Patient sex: F
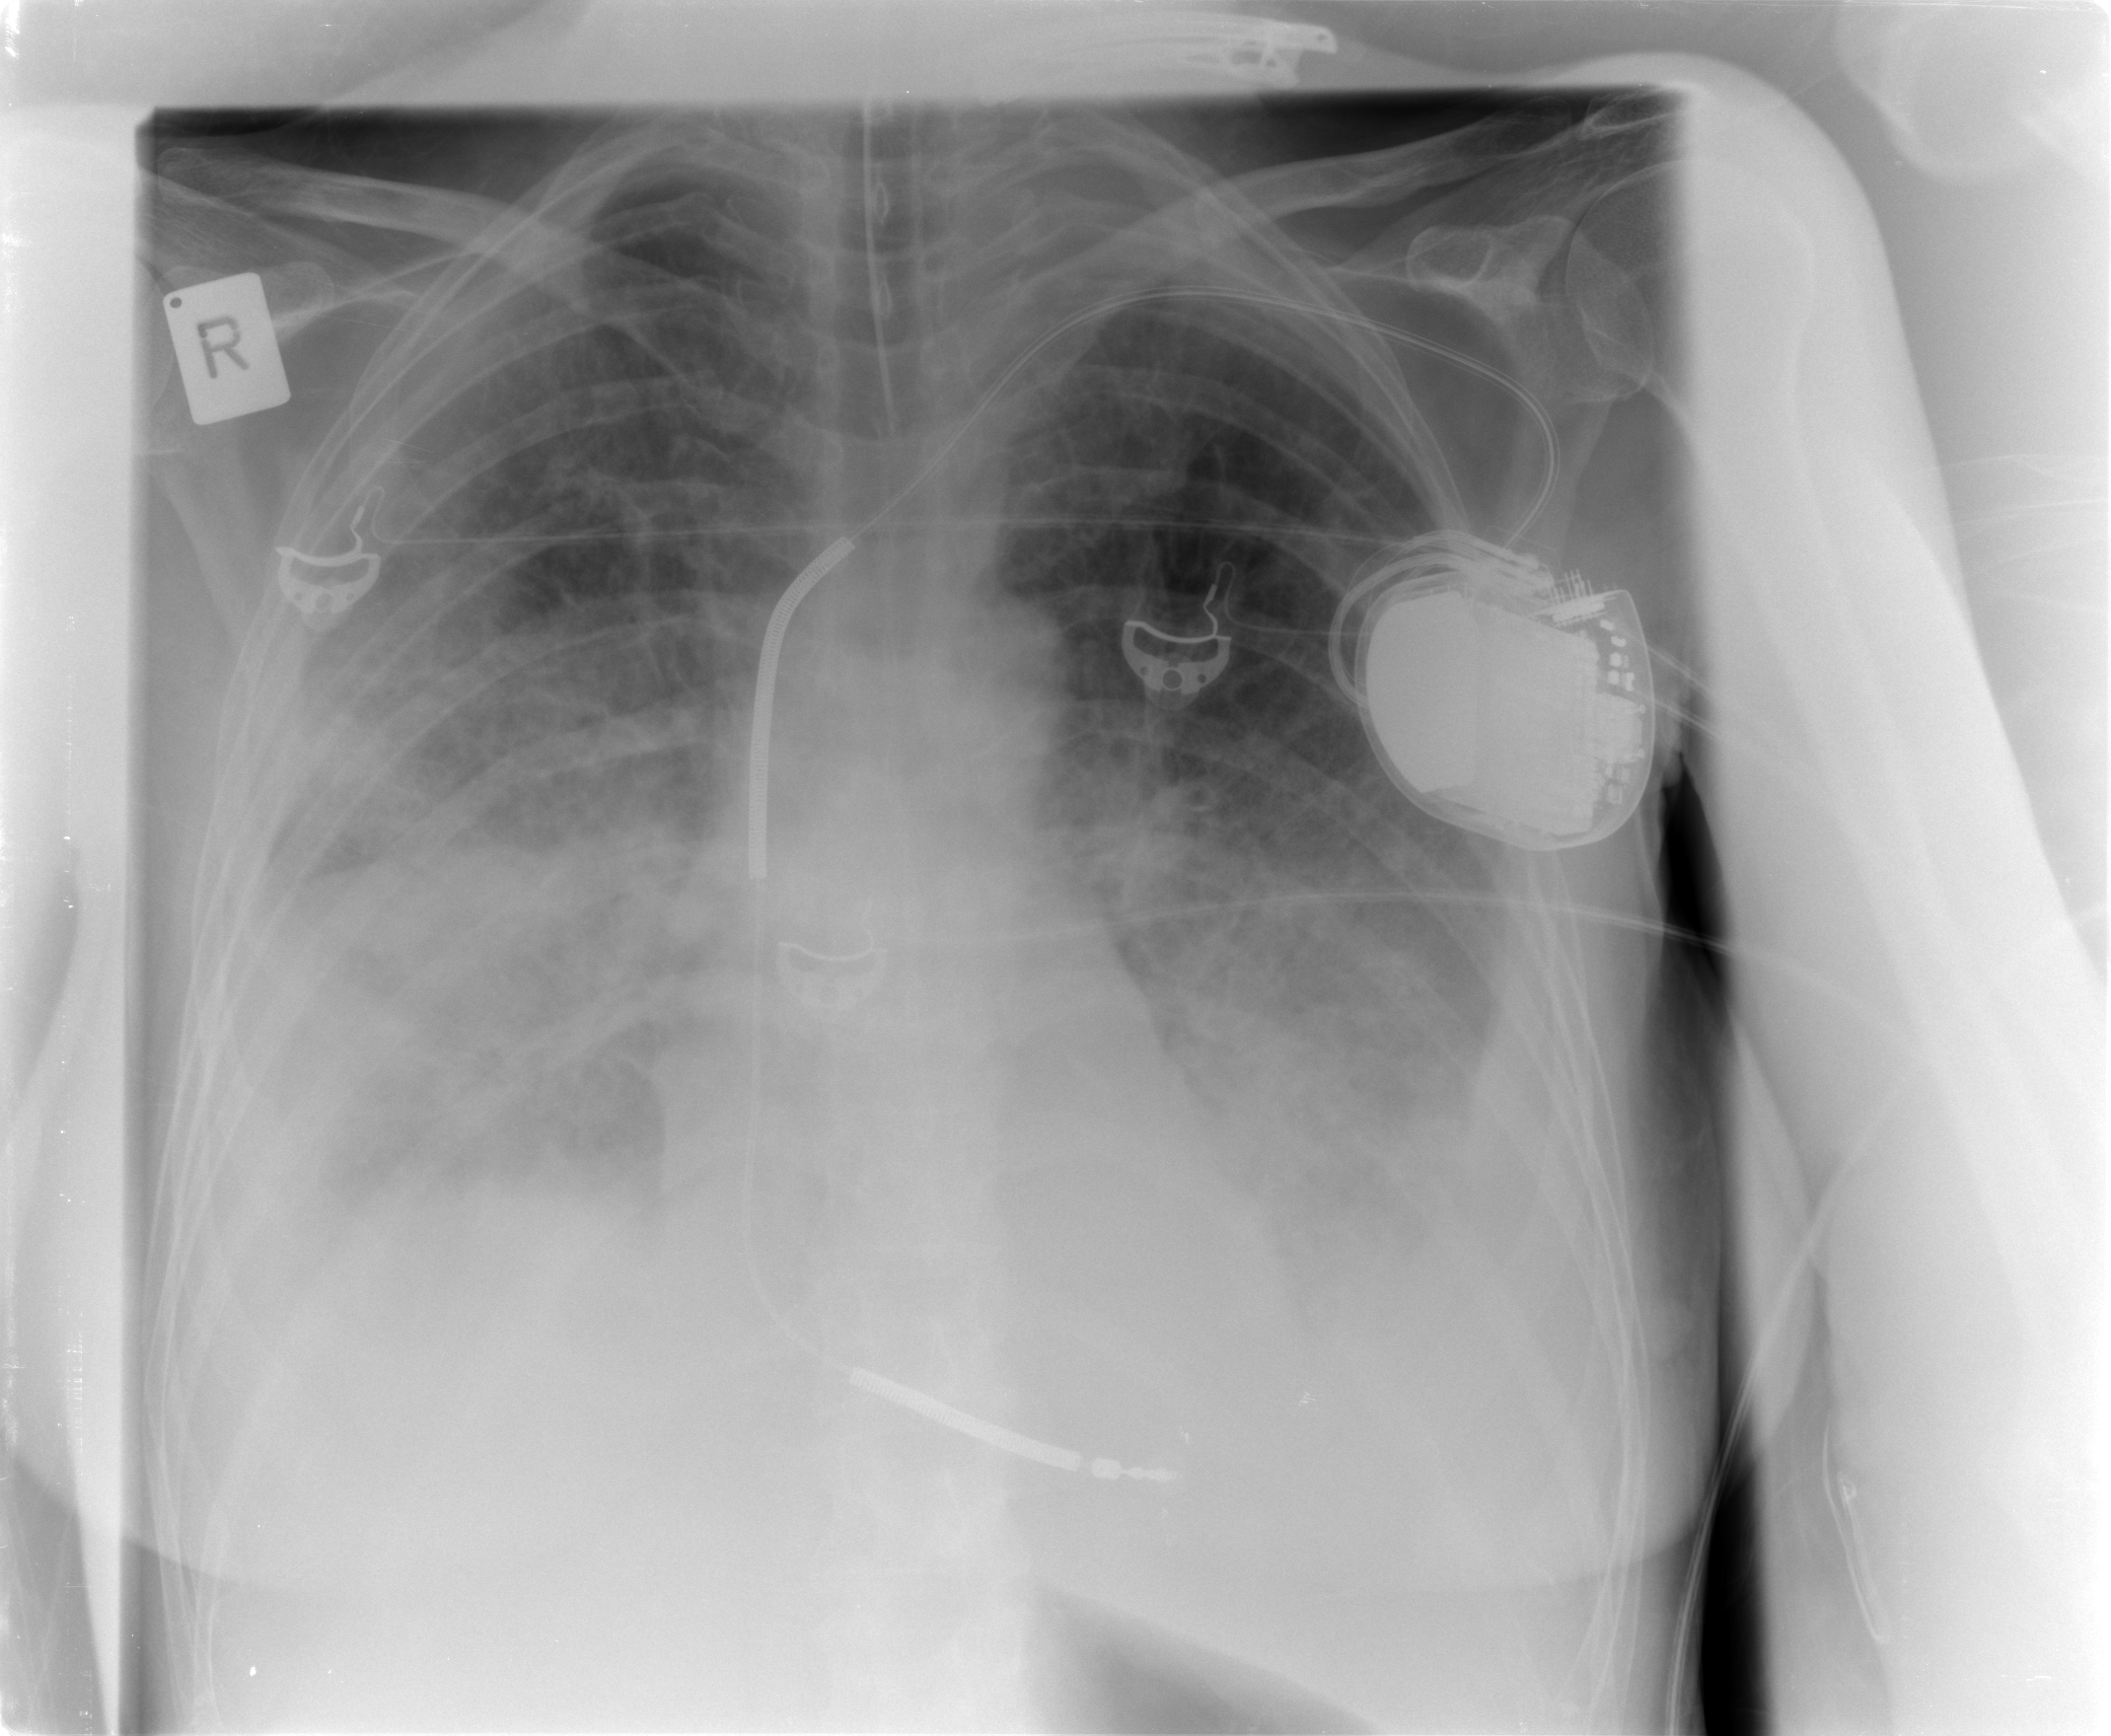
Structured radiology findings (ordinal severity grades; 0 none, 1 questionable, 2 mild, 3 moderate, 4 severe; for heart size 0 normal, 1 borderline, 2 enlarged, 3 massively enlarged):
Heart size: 1
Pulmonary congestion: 3
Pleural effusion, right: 2
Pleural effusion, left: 2
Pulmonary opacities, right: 3
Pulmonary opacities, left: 3
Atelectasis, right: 3
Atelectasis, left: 3